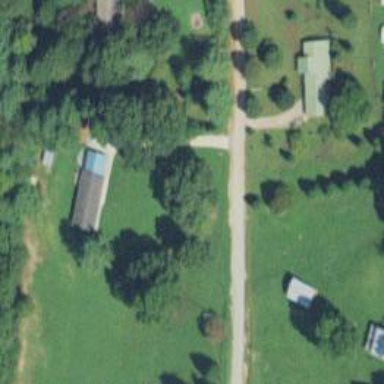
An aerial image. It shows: Driveway leading to service road.